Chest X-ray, AP view. Patient: 51 years old, sex F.
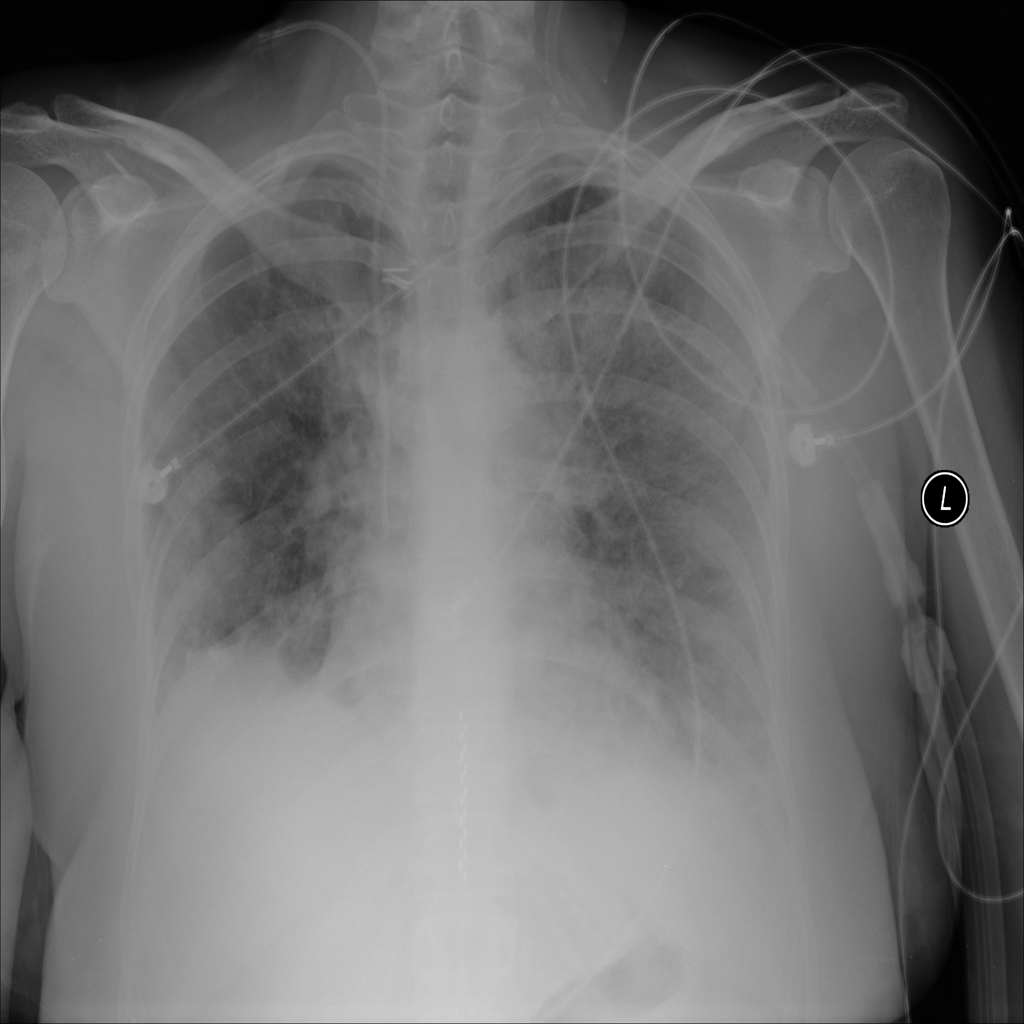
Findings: No Finding